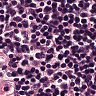
Metastatic tissue present: no